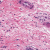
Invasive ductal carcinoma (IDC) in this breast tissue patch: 0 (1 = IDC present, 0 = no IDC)